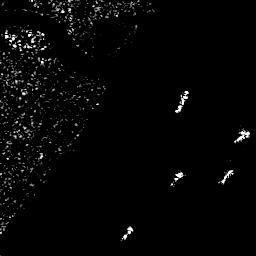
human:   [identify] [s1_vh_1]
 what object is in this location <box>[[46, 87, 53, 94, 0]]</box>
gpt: <ref>1 small ship at the bottom</ref>